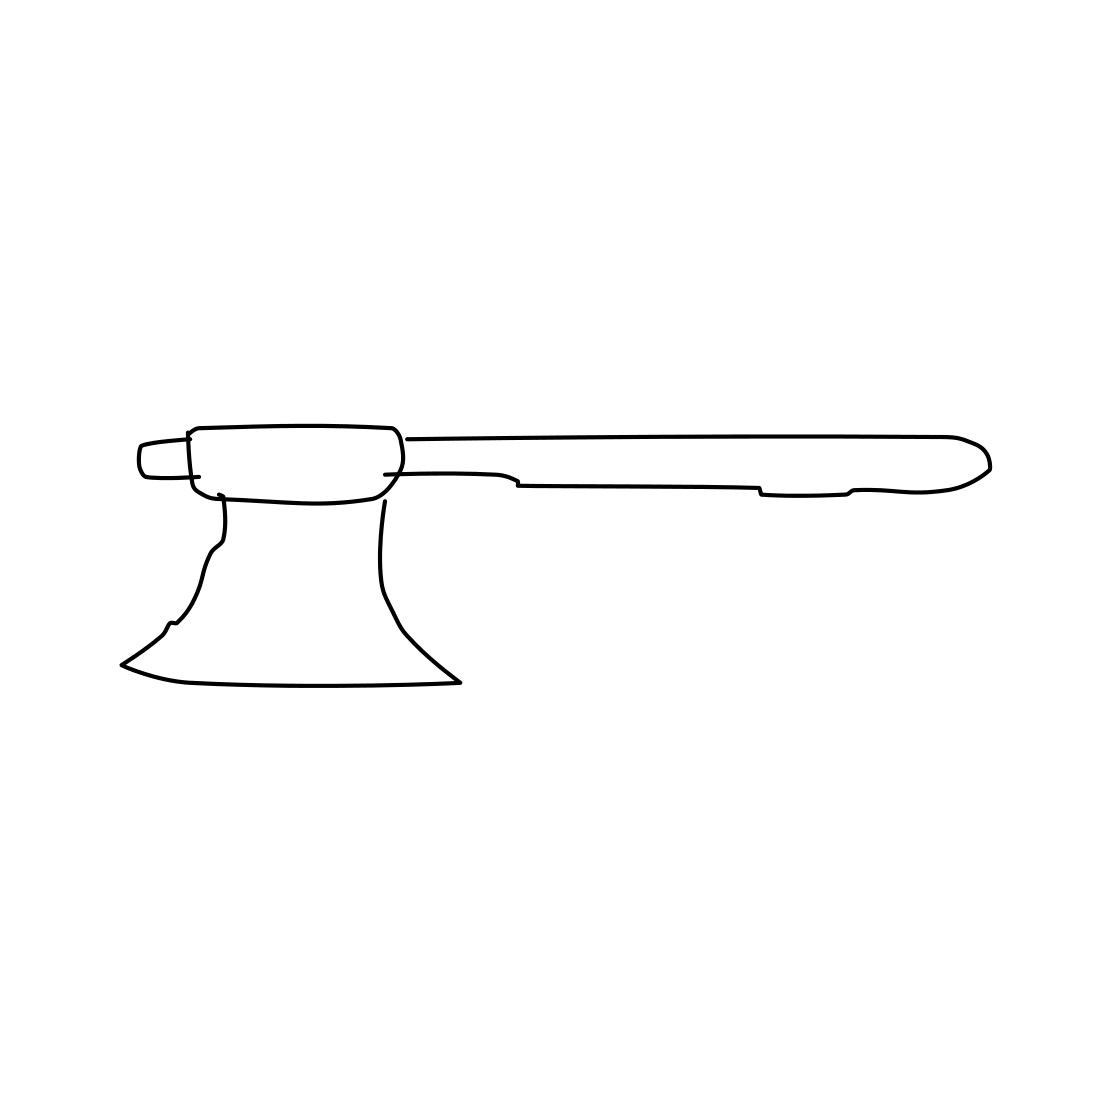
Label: axe